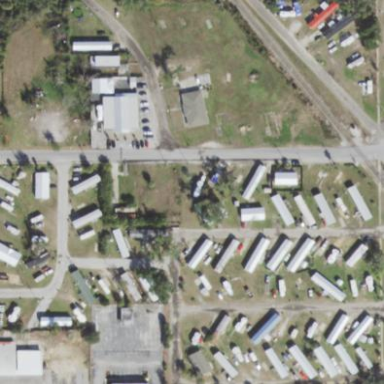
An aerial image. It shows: Residential area designated as trailer park.